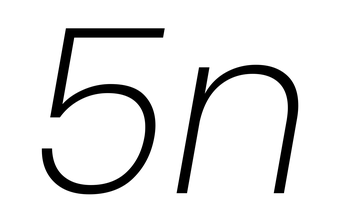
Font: Poppins-ExtraLightItalic